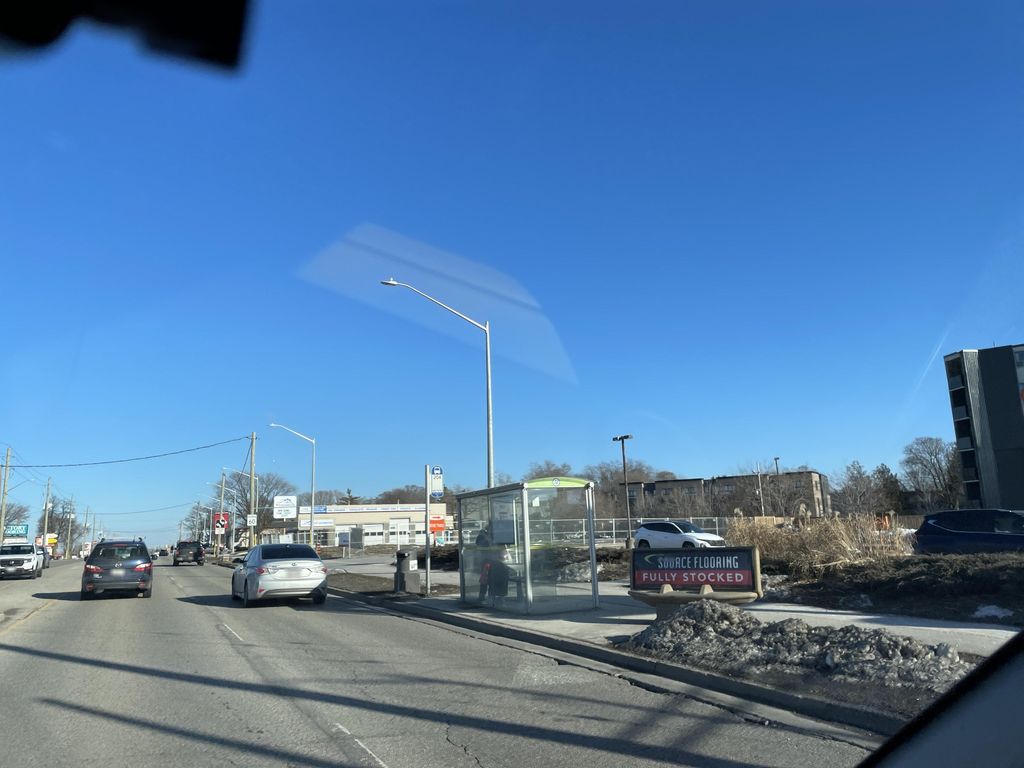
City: kitchener-waterloo